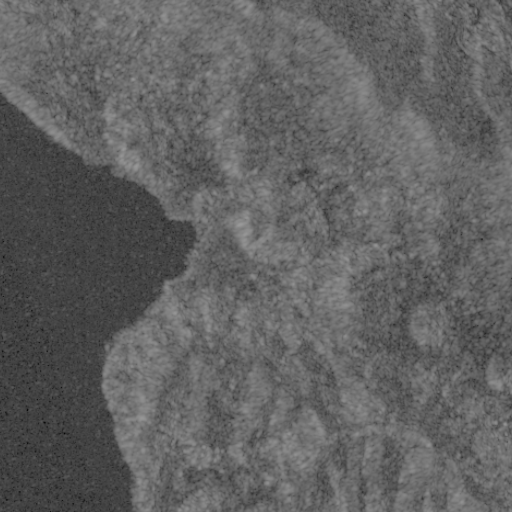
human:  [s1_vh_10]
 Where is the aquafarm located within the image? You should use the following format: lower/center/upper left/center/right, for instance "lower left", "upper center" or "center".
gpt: The aquafarm is located in the upper right of the image.
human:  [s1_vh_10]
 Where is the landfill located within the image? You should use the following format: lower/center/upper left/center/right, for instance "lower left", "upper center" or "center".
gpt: There is no landfill in the image.

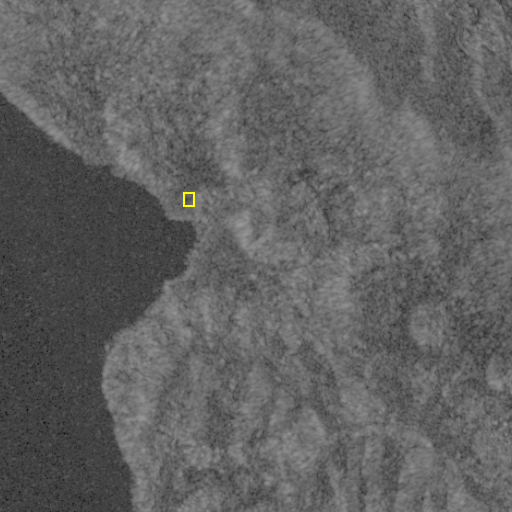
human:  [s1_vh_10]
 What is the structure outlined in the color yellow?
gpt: The structure outlined in yellow is a park.
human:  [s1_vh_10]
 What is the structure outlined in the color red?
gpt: There is no red outline.